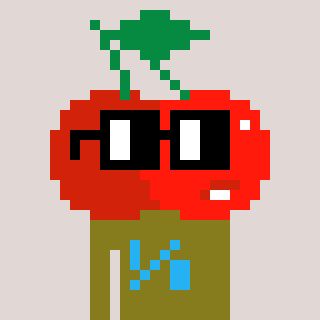
a pixel art character with square black glasses, a cherry-shaped head and a gunk-colored body on a warm background